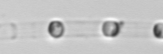
Label: Skeletonema